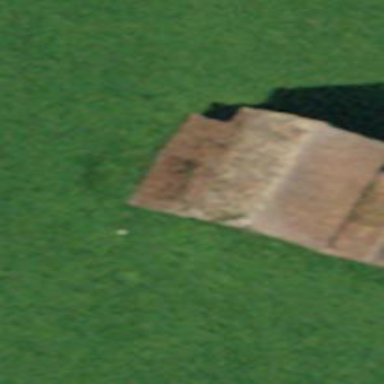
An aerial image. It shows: Rural barn.